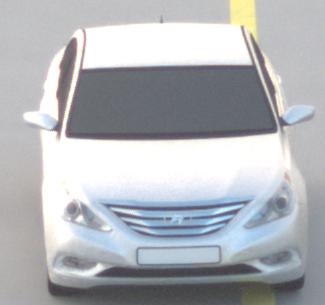
Make: Hyundai
Model: Sonata
Detailed model: Gen. 6 YF
Model produced from: 2009
Model produced until: 2016
Doors: 4
Color: white
Road condition: dry road
Daytime: sunrise or sunset
Contrast: medium contrast